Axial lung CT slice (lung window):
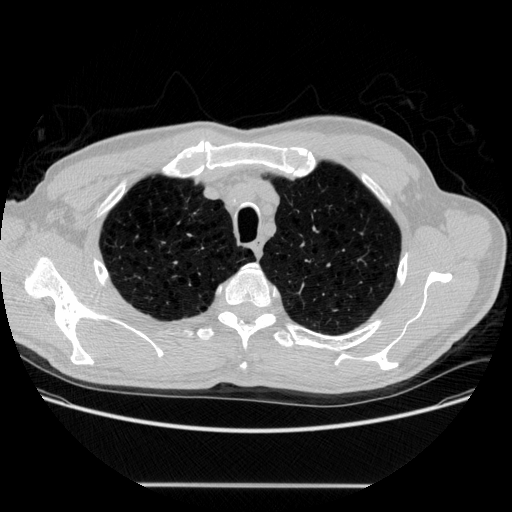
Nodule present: no